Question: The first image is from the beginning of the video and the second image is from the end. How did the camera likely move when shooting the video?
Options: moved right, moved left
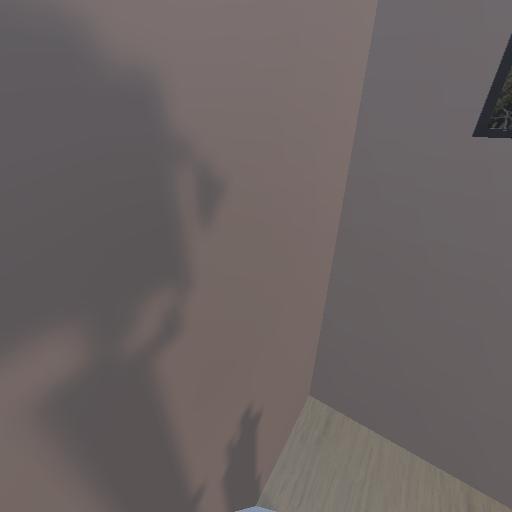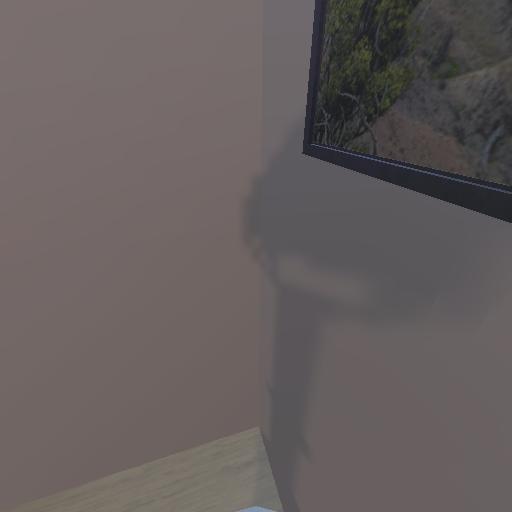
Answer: moved right